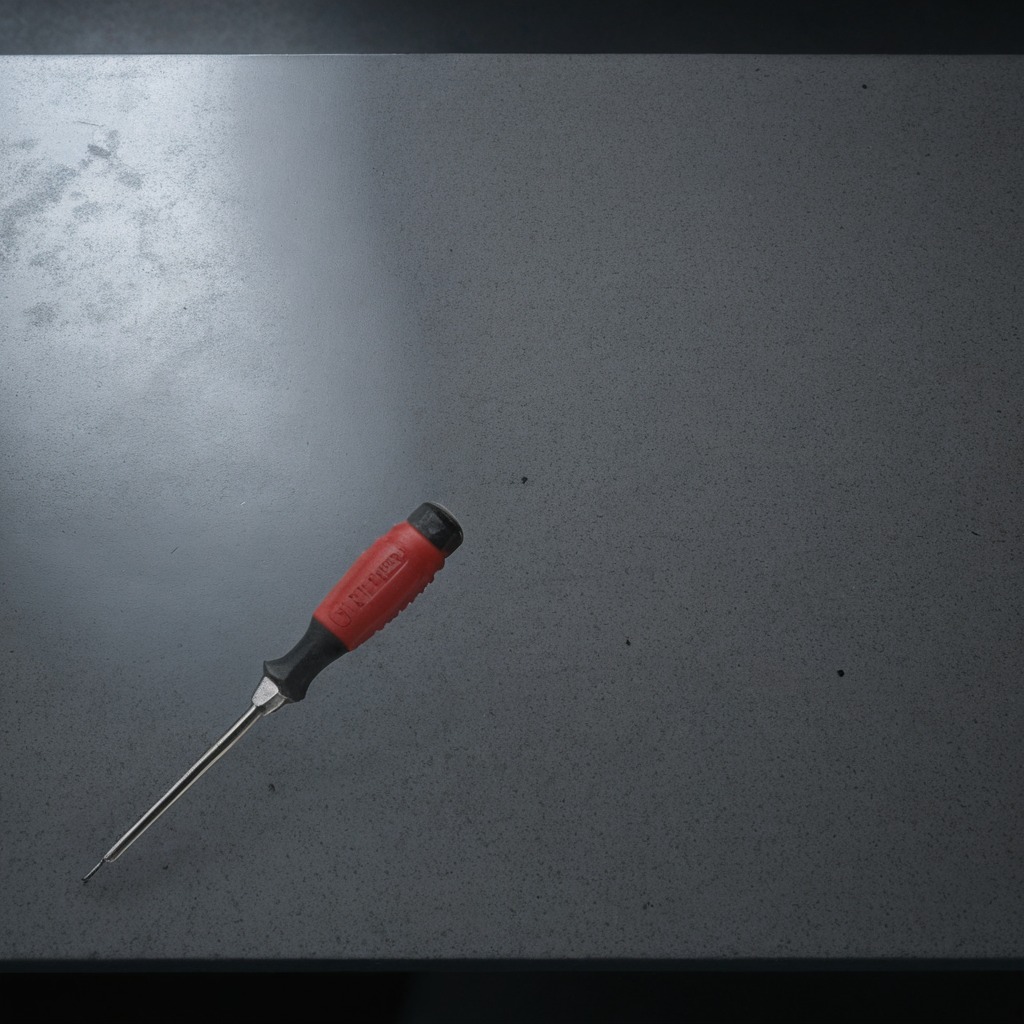
A screwdriver lying on the granite table inside a workshop at night.